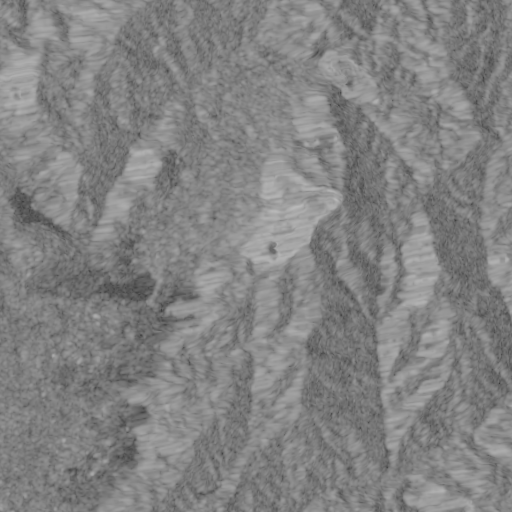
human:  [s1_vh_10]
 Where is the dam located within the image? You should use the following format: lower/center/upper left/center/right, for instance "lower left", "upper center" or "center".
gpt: The dam is located in the center left of the image.
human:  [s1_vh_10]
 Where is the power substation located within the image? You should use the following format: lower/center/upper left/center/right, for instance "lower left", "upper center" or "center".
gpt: The power substation is located in the lower left of the image.
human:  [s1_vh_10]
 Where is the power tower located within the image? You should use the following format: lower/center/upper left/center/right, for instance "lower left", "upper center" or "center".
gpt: The power tower is located in the lower left of the image.
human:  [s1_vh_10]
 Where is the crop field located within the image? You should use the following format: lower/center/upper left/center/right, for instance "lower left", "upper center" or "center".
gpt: There is no crop field in the image.

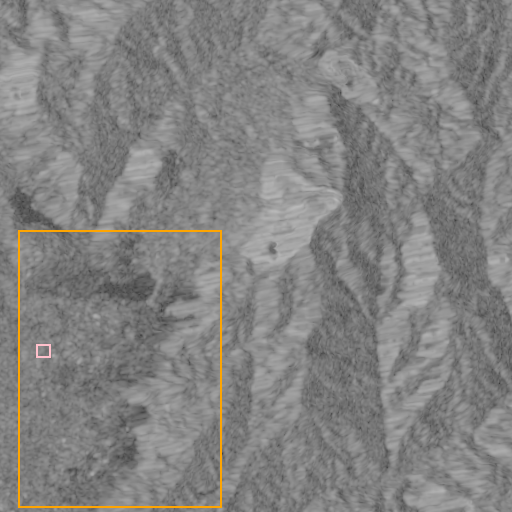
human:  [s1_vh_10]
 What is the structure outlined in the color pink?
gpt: The structure outlined in pink is a power substation.
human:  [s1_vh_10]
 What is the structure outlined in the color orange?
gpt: The structure outlined in orange is a quarry.
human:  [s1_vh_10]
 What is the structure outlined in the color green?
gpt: There is no green outline.